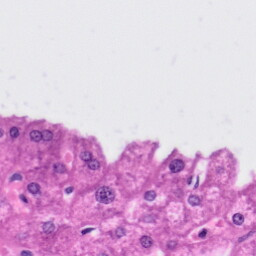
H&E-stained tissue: Liver